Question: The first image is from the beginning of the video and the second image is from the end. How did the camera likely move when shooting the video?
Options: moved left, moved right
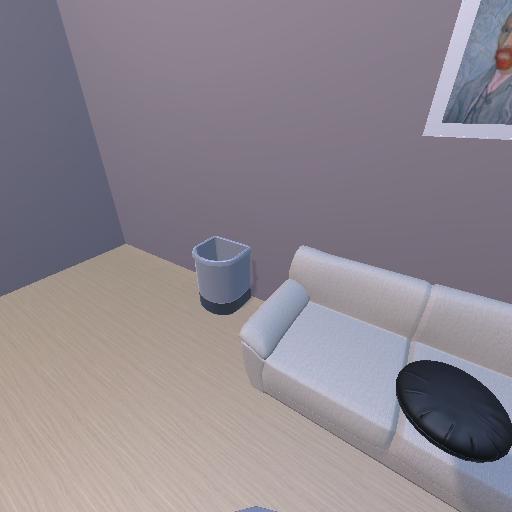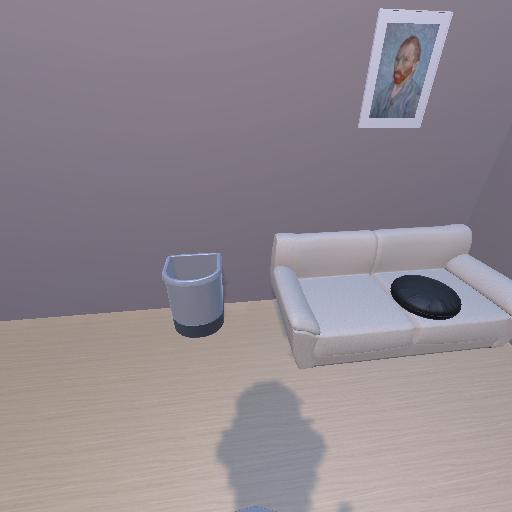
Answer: moved left